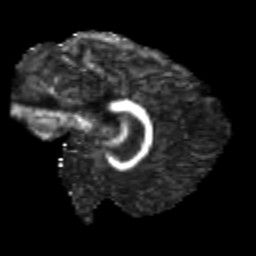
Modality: FA
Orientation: sagittal
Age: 21
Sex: male
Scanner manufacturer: siemens
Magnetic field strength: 3 T
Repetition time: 3.5 s
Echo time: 0.113 s